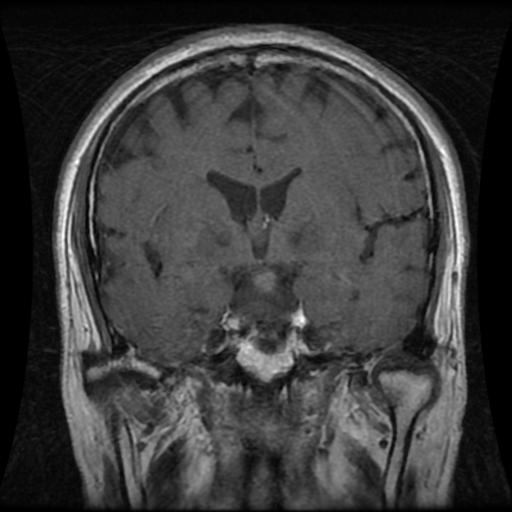
Label: pituitary